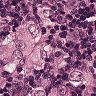
Metastatic tissue present: yes